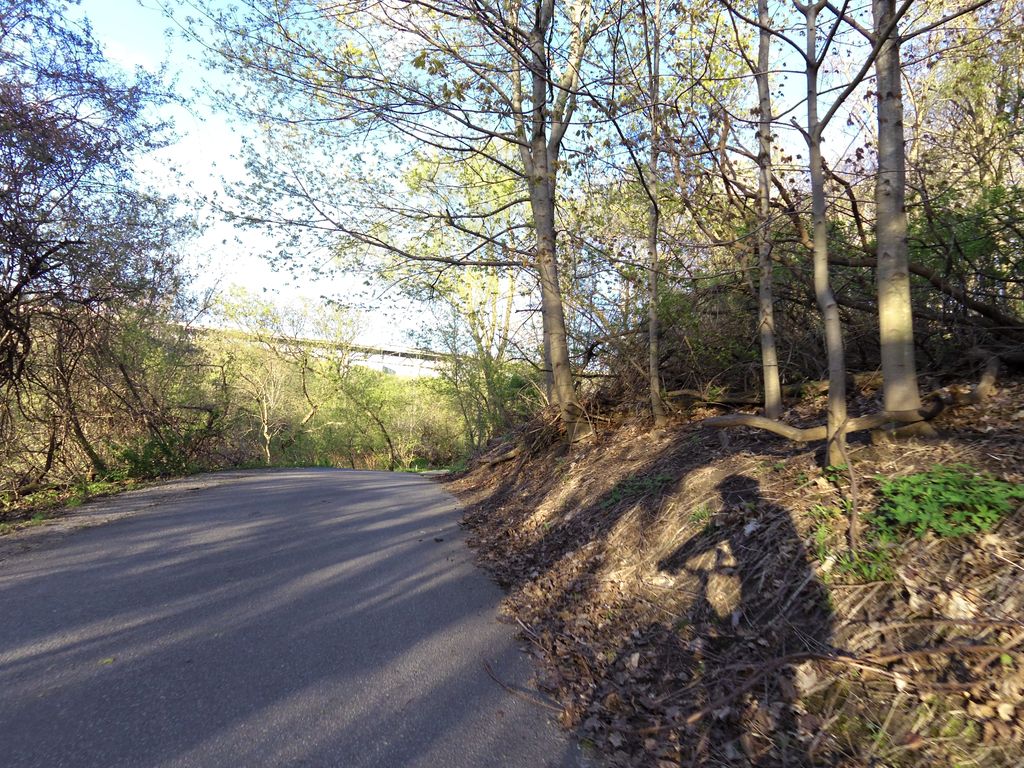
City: toronto